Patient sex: M
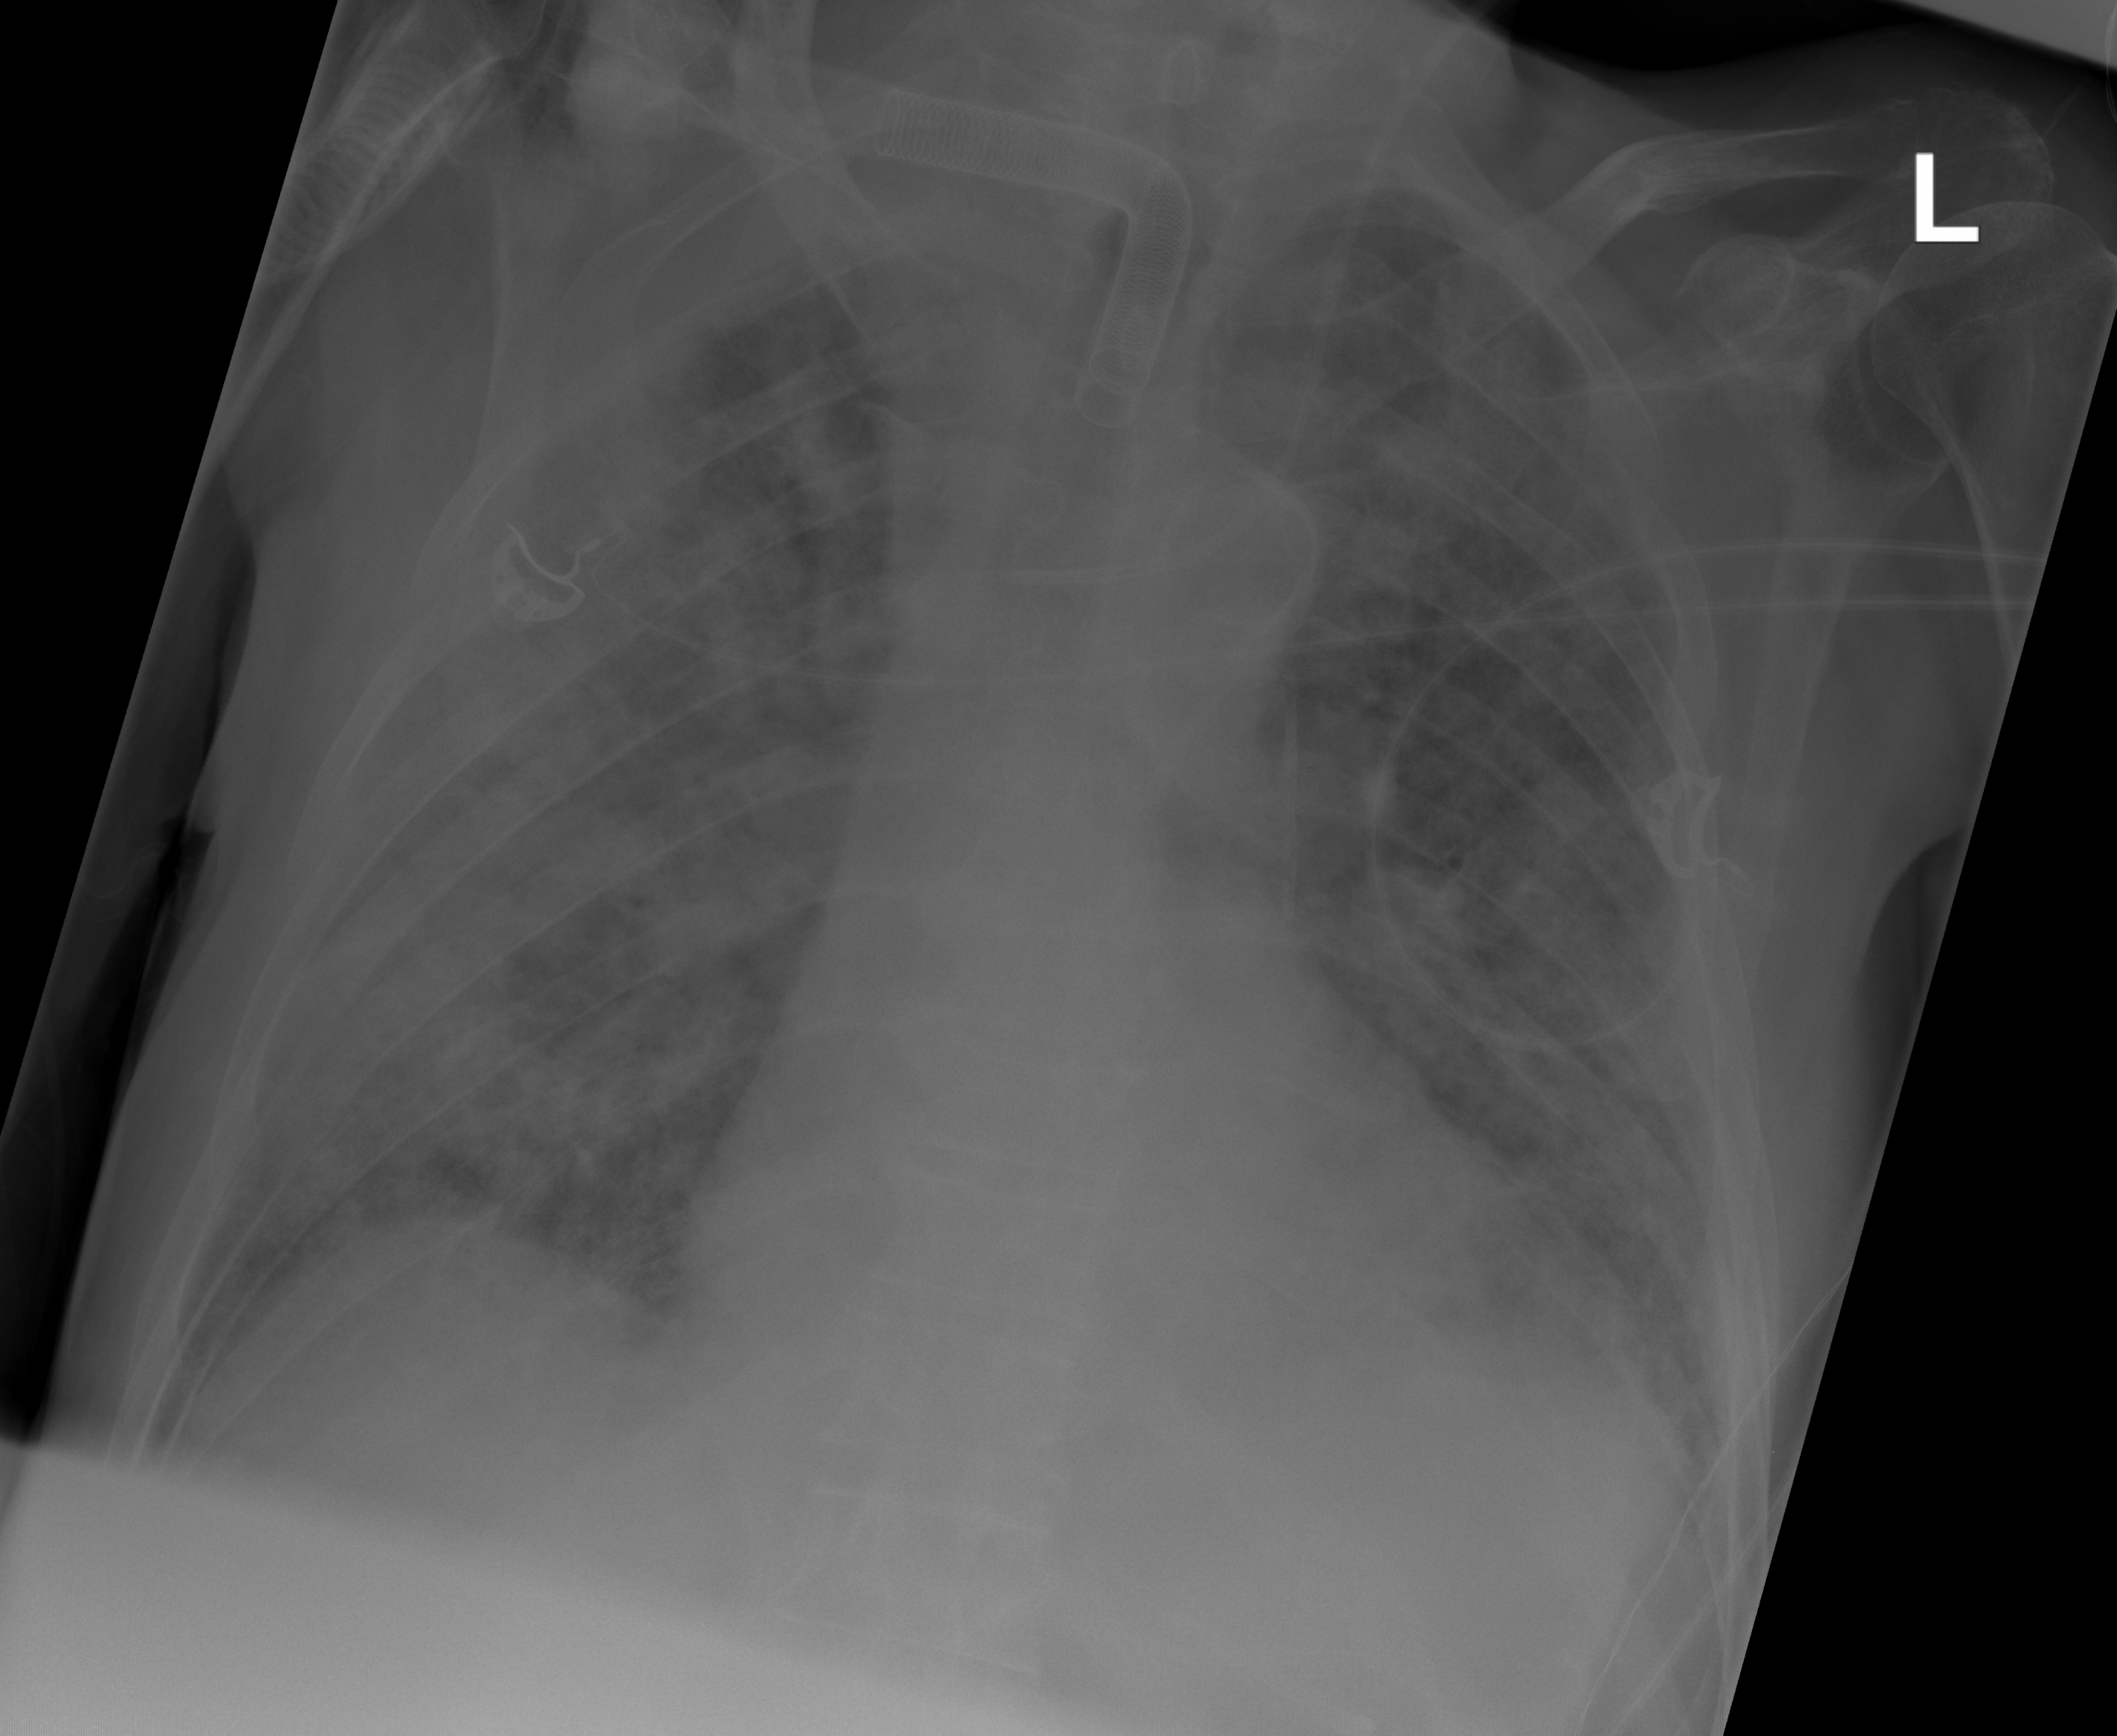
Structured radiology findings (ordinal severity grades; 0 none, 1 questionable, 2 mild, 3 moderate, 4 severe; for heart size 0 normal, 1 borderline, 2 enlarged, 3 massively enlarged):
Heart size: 2
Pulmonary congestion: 2
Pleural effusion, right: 1
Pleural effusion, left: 2
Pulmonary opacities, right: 3
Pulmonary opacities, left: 2
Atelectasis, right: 2
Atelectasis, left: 2